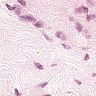
Metastatic tissue present: no